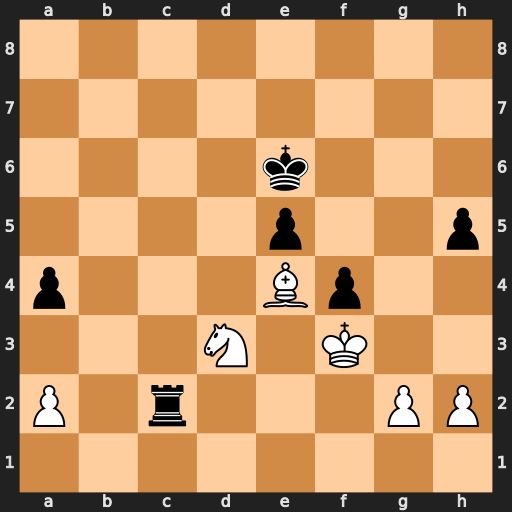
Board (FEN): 8/8/4k3/4p2p/p3Bp2/3N1K2/P1r3PP/8
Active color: w
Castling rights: -
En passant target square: -
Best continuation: Nxf4+ exf4 Bxc2